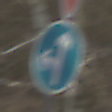
Verkehrszeichen: VorgeschriebeneFahrtrichtungGeradeausOderLinks
Zusatzzeichen oben: VorfahrtGewaehren
Umgebung: Outdoor, Nature
Tageszeit: MorningAfternoon
Wetter: Clear
Licht: Natural
Jahreszeit: Winter
Kontrast: HighContrast